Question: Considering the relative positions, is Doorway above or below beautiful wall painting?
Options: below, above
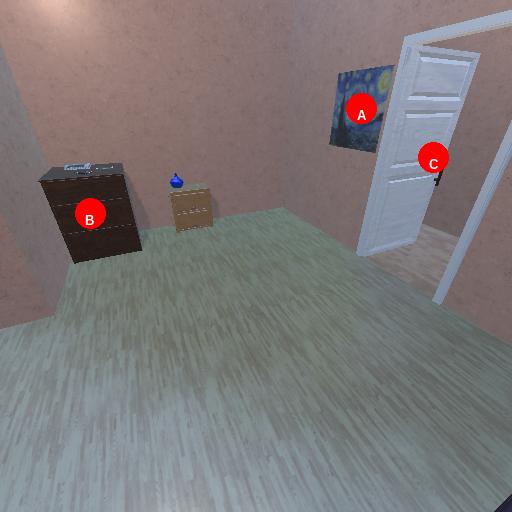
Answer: below